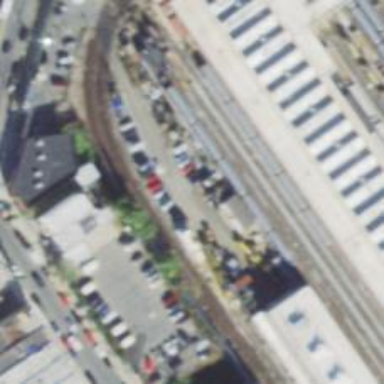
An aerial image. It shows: Electrified rail in service yard.